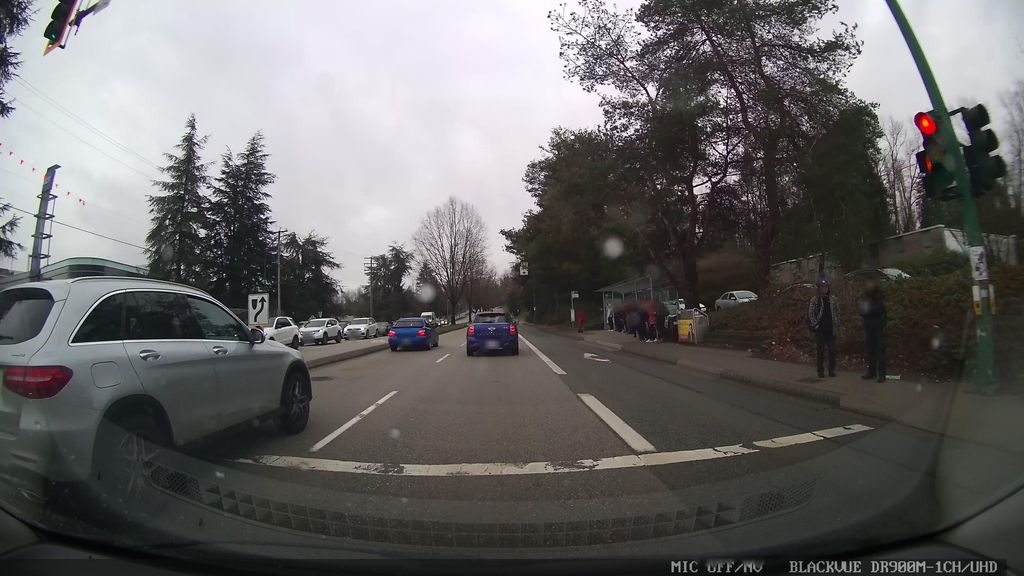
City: vancouver